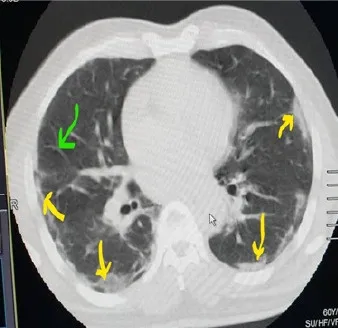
Frosted glass opacifications posterior basal peripheral and bilateral (yellow arrow); thickening of the interlobral septa (green arrow).
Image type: radiology (ct)